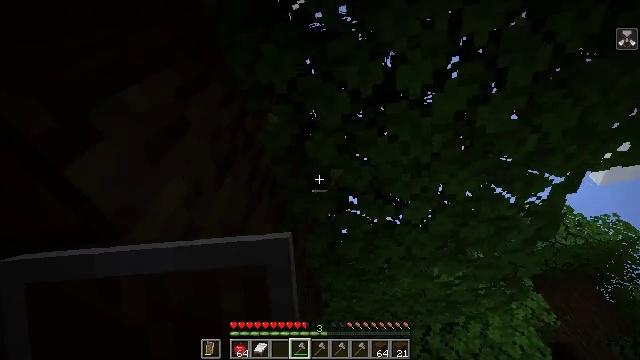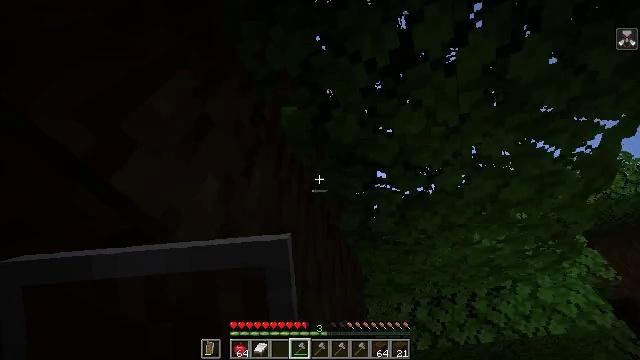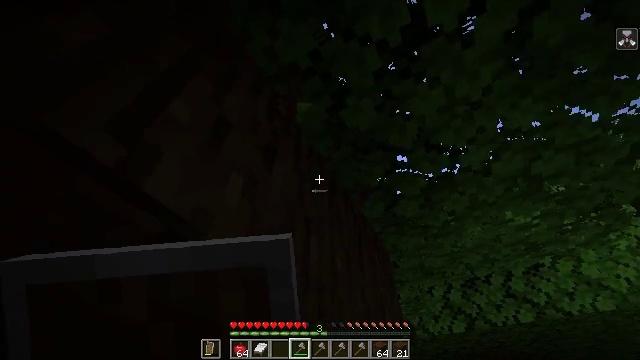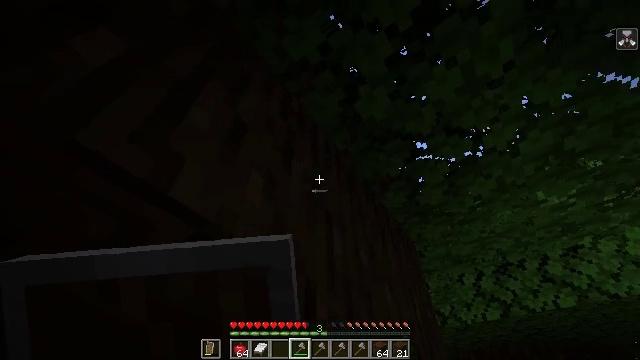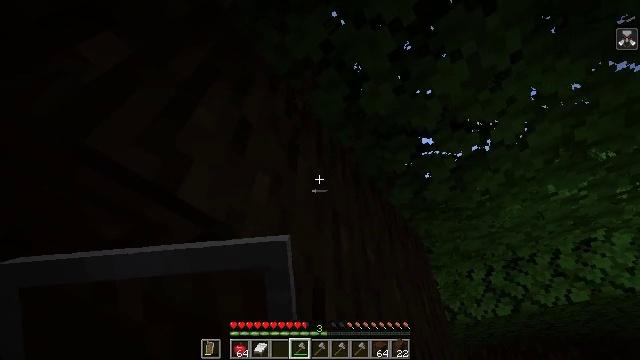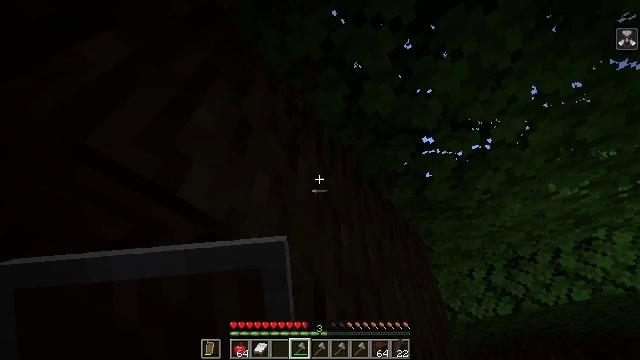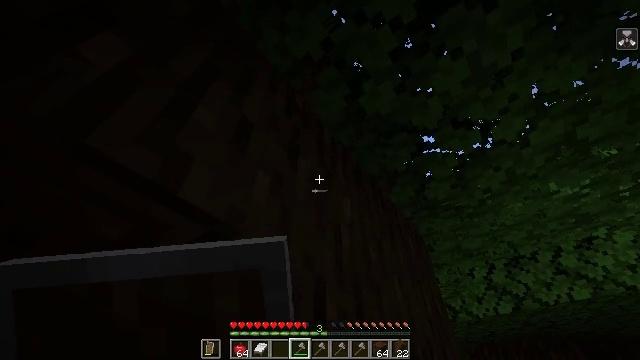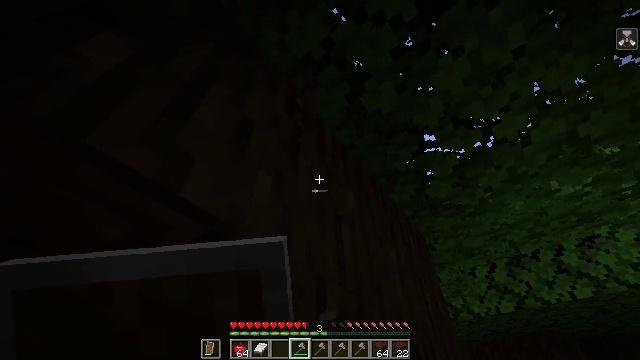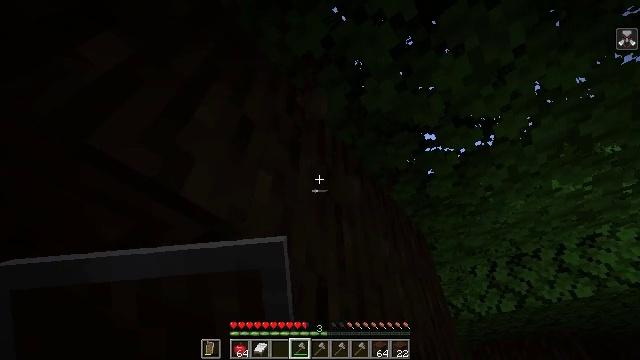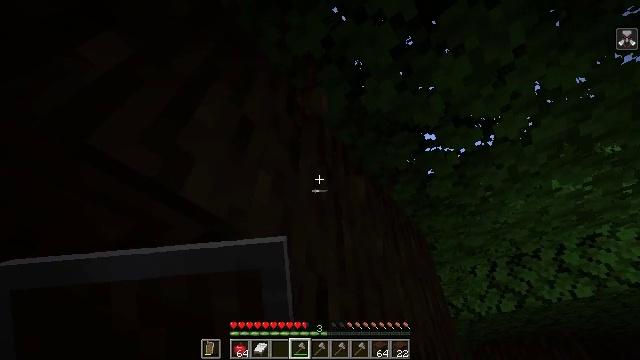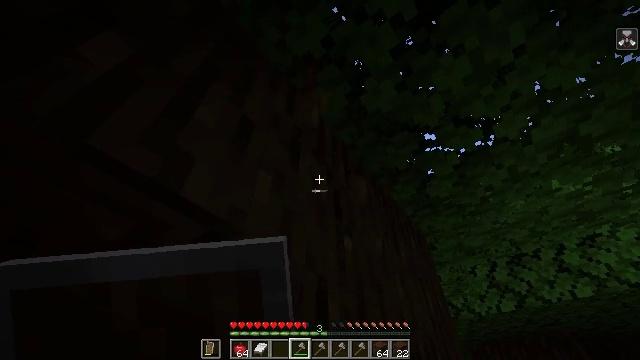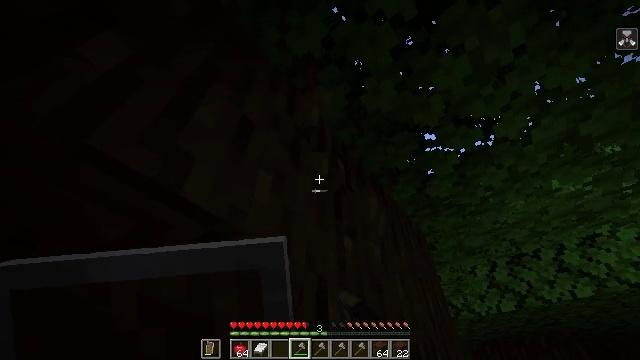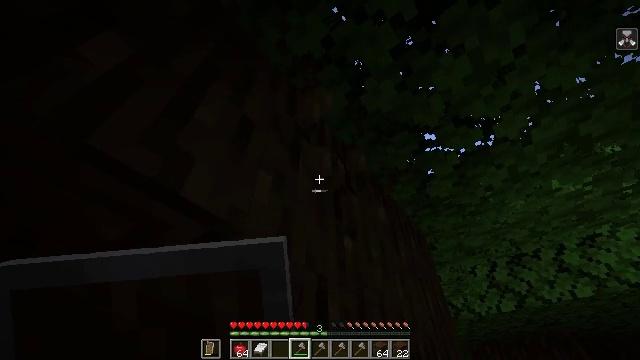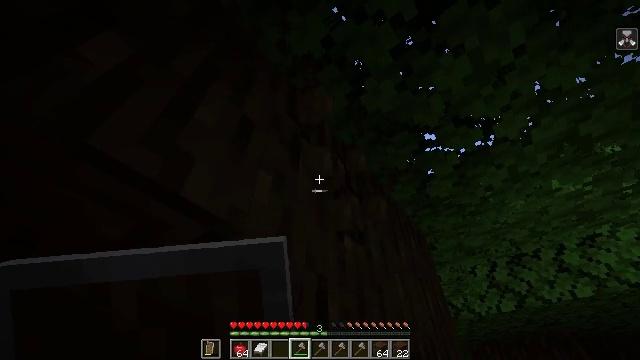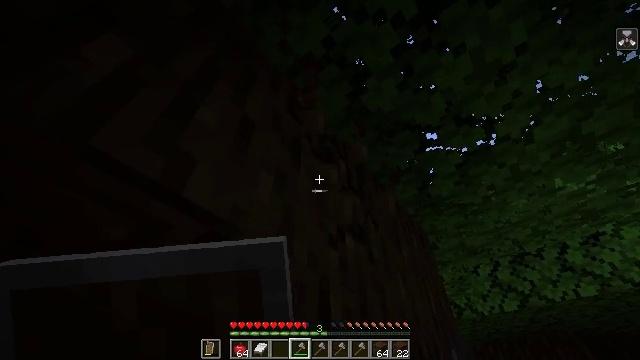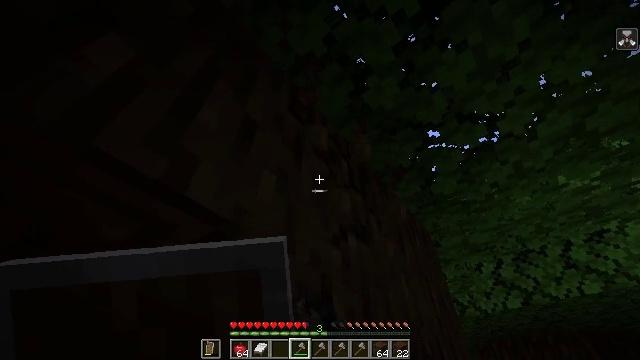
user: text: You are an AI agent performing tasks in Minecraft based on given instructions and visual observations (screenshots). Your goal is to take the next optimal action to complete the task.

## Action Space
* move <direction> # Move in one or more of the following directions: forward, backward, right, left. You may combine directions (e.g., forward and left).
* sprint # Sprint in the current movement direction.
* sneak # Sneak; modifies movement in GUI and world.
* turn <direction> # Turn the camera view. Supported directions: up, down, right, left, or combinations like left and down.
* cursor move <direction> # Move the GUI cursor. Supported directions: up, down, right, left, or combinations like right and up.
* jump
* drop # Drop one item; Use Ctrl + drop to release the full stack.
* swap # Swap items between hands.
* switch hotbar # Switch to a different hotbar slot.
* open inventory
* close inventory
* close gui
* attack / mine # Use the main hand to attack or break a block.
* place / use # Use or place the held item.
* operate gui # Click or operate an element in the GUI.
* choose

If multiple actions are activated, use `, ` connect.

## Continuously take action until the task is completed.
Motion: motion action
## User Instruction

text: Mine the dark oak log from a tree.
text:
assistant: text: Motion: turn left and down
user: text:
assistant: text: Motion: turn left and down
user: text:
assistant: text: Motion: turn left and down
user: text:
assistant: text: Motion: turn left
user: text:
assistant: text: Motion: no_op
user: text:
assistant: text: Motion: attack / mine
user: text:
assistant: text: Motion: attack / mine
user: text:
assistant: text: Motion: attack / mine
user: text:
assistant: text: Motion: attack / mine
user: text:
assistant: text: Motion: attack / mine
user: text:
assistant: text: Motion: attack / mine
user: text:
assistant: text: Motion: attack / mine
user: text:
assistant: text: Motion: attack / mine
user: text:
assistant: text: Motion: attack / mine
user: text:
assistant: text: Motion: attack / mine
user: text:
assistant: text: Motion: attack / mine
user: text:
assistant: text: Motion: attack / mine
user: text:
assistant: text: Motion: attack / mine
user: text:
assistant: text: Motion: attack / mine
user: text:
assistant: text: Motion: attack / mine
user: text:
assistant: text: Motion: turn left, attack / mine
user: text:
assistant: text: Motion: turn left, attack / mine
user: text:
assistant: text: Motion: turn left, attack / mine
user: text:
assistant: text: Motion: turn left and up, attack / mine
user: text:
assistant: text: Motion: turn left and up, attack / mine
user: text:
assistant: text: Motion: turn left and up, attack / mine
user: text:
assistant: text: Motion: turn left, attack / mine
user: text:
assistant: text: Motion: attack / mine
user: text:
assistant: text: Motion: attack / mine
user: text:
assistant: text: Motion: turn left, attack / mine